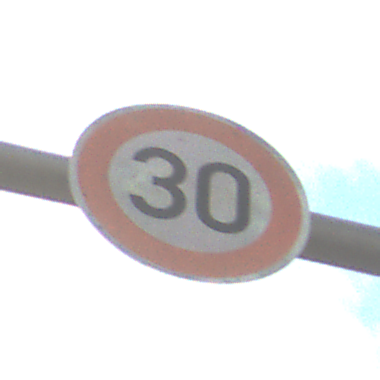
Verkehrszeichen: Geschwindigkeit30
Umgebung: Outdoor, Nature
Tageszeit: MorningAfternoon
Wetter: PartlyCloudy
Licht: Natural
Jahreszeit: Autumn
Kontrast: LowContrast